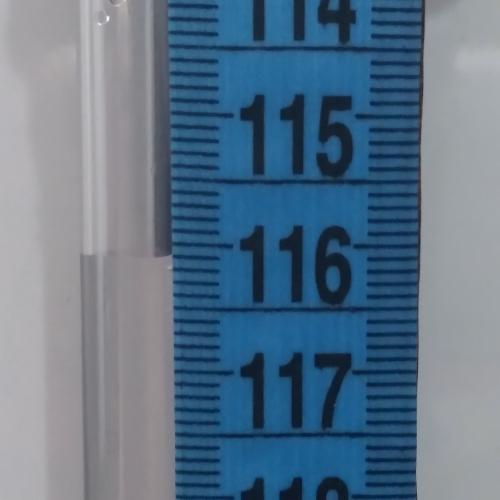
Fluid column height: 116.1 cm